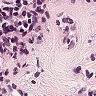
Metastatic tissue present: no